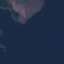
Label: SeaLake